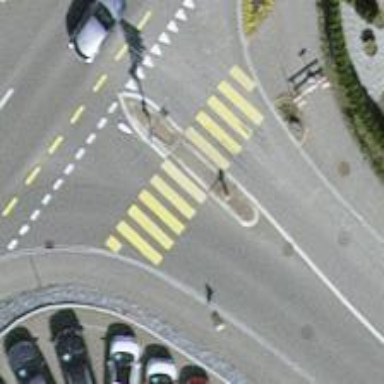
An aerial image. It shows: Uncontrolled road crossing with central island and markings.